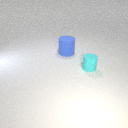
small cyan rubber cylinder in front of large blue rubber cylinder